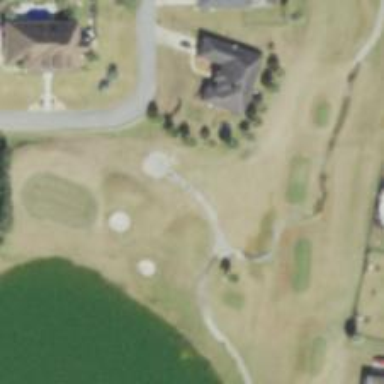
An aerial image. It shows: Path for golf carts.